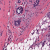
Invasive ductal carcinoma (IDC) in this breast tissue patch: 1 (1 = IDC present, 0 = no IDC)